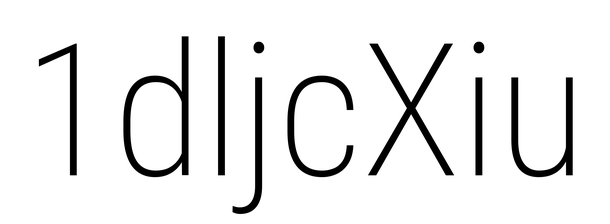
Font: Roboto_Condensed_ExtraLight